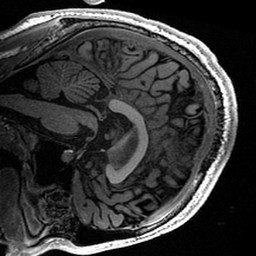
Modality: T1w
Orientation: sagittal
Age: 24
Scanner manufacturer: siemens
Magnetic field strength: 3 T
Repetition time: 2.4 s
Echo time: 0.00224 s